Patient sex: M
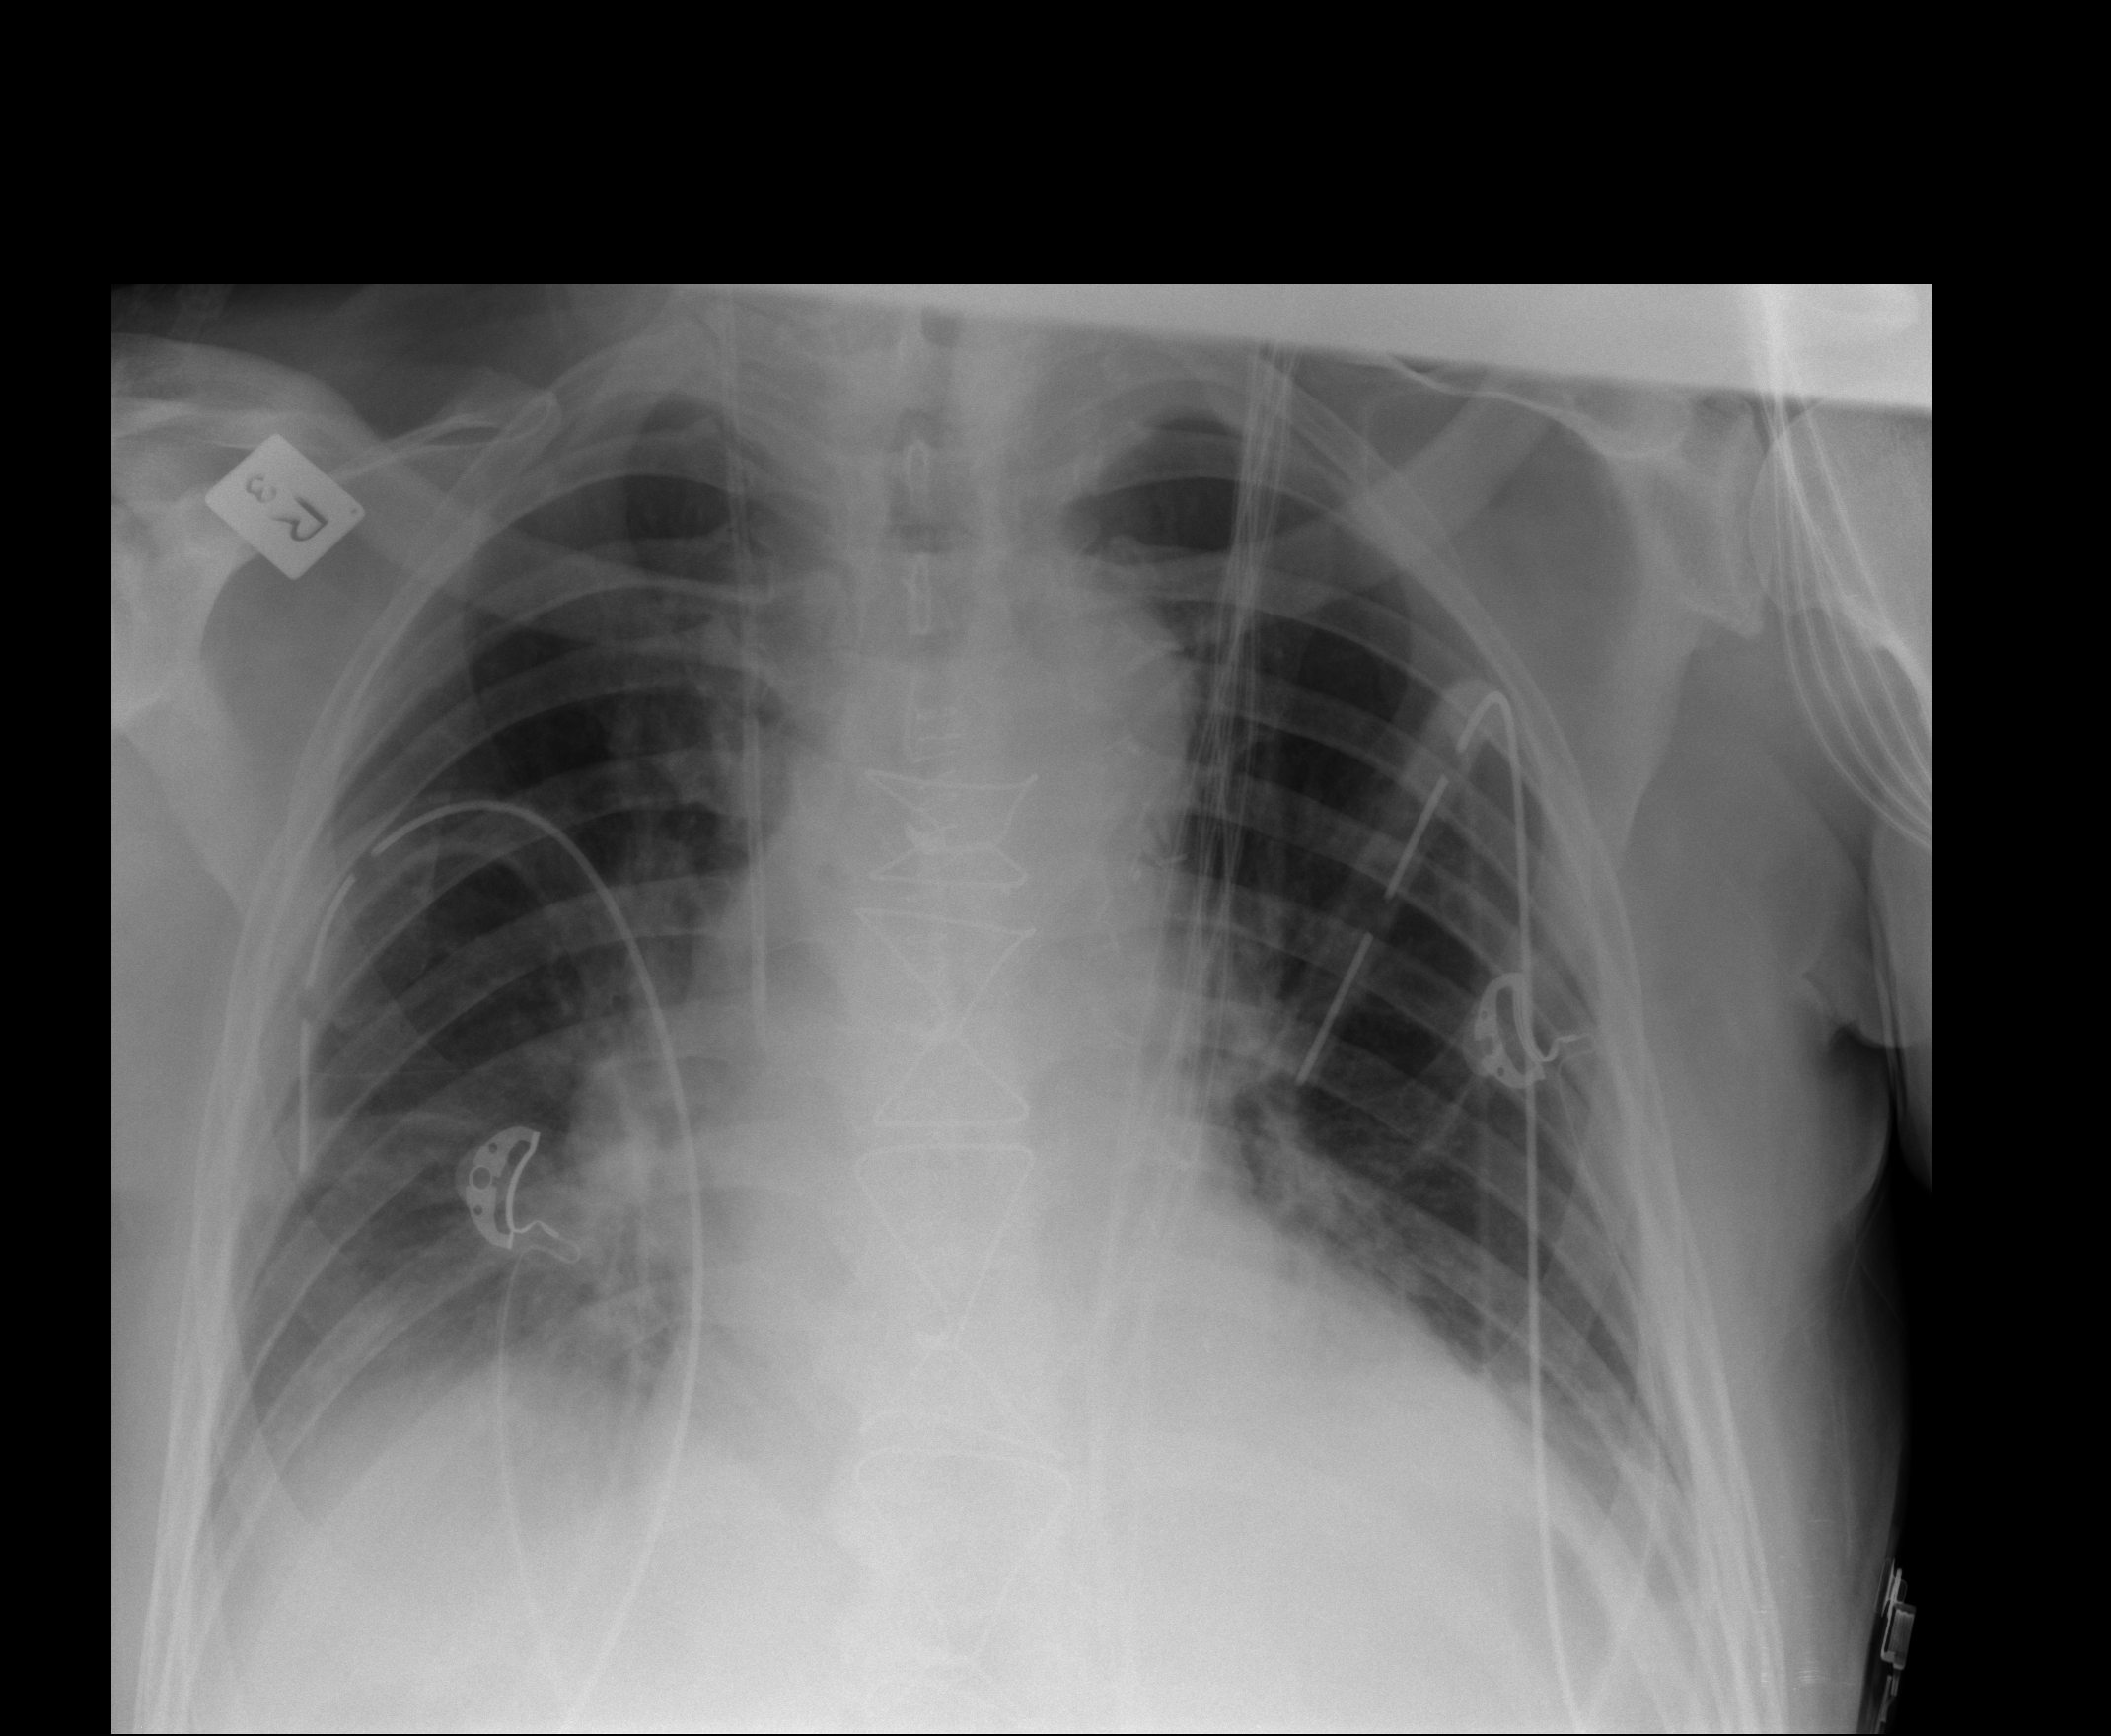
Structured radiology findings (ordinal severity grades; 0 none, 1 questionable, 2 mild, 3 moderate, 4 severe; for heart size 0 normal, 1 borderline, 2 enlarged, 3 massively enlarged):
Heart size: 0
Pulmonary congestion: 1
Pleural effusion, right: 2
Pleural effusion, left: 1
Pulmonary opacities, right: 0
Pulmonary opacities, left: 0
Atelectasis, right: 2
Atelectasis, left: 0